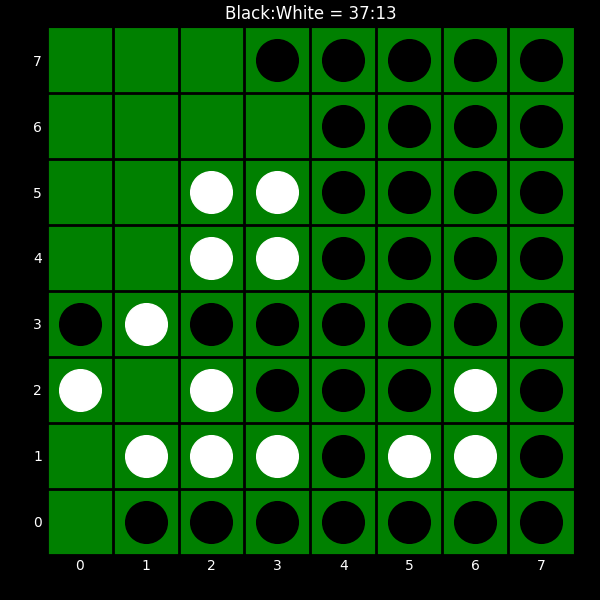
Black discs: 37
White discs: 13